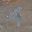
Label: 4